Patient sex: M
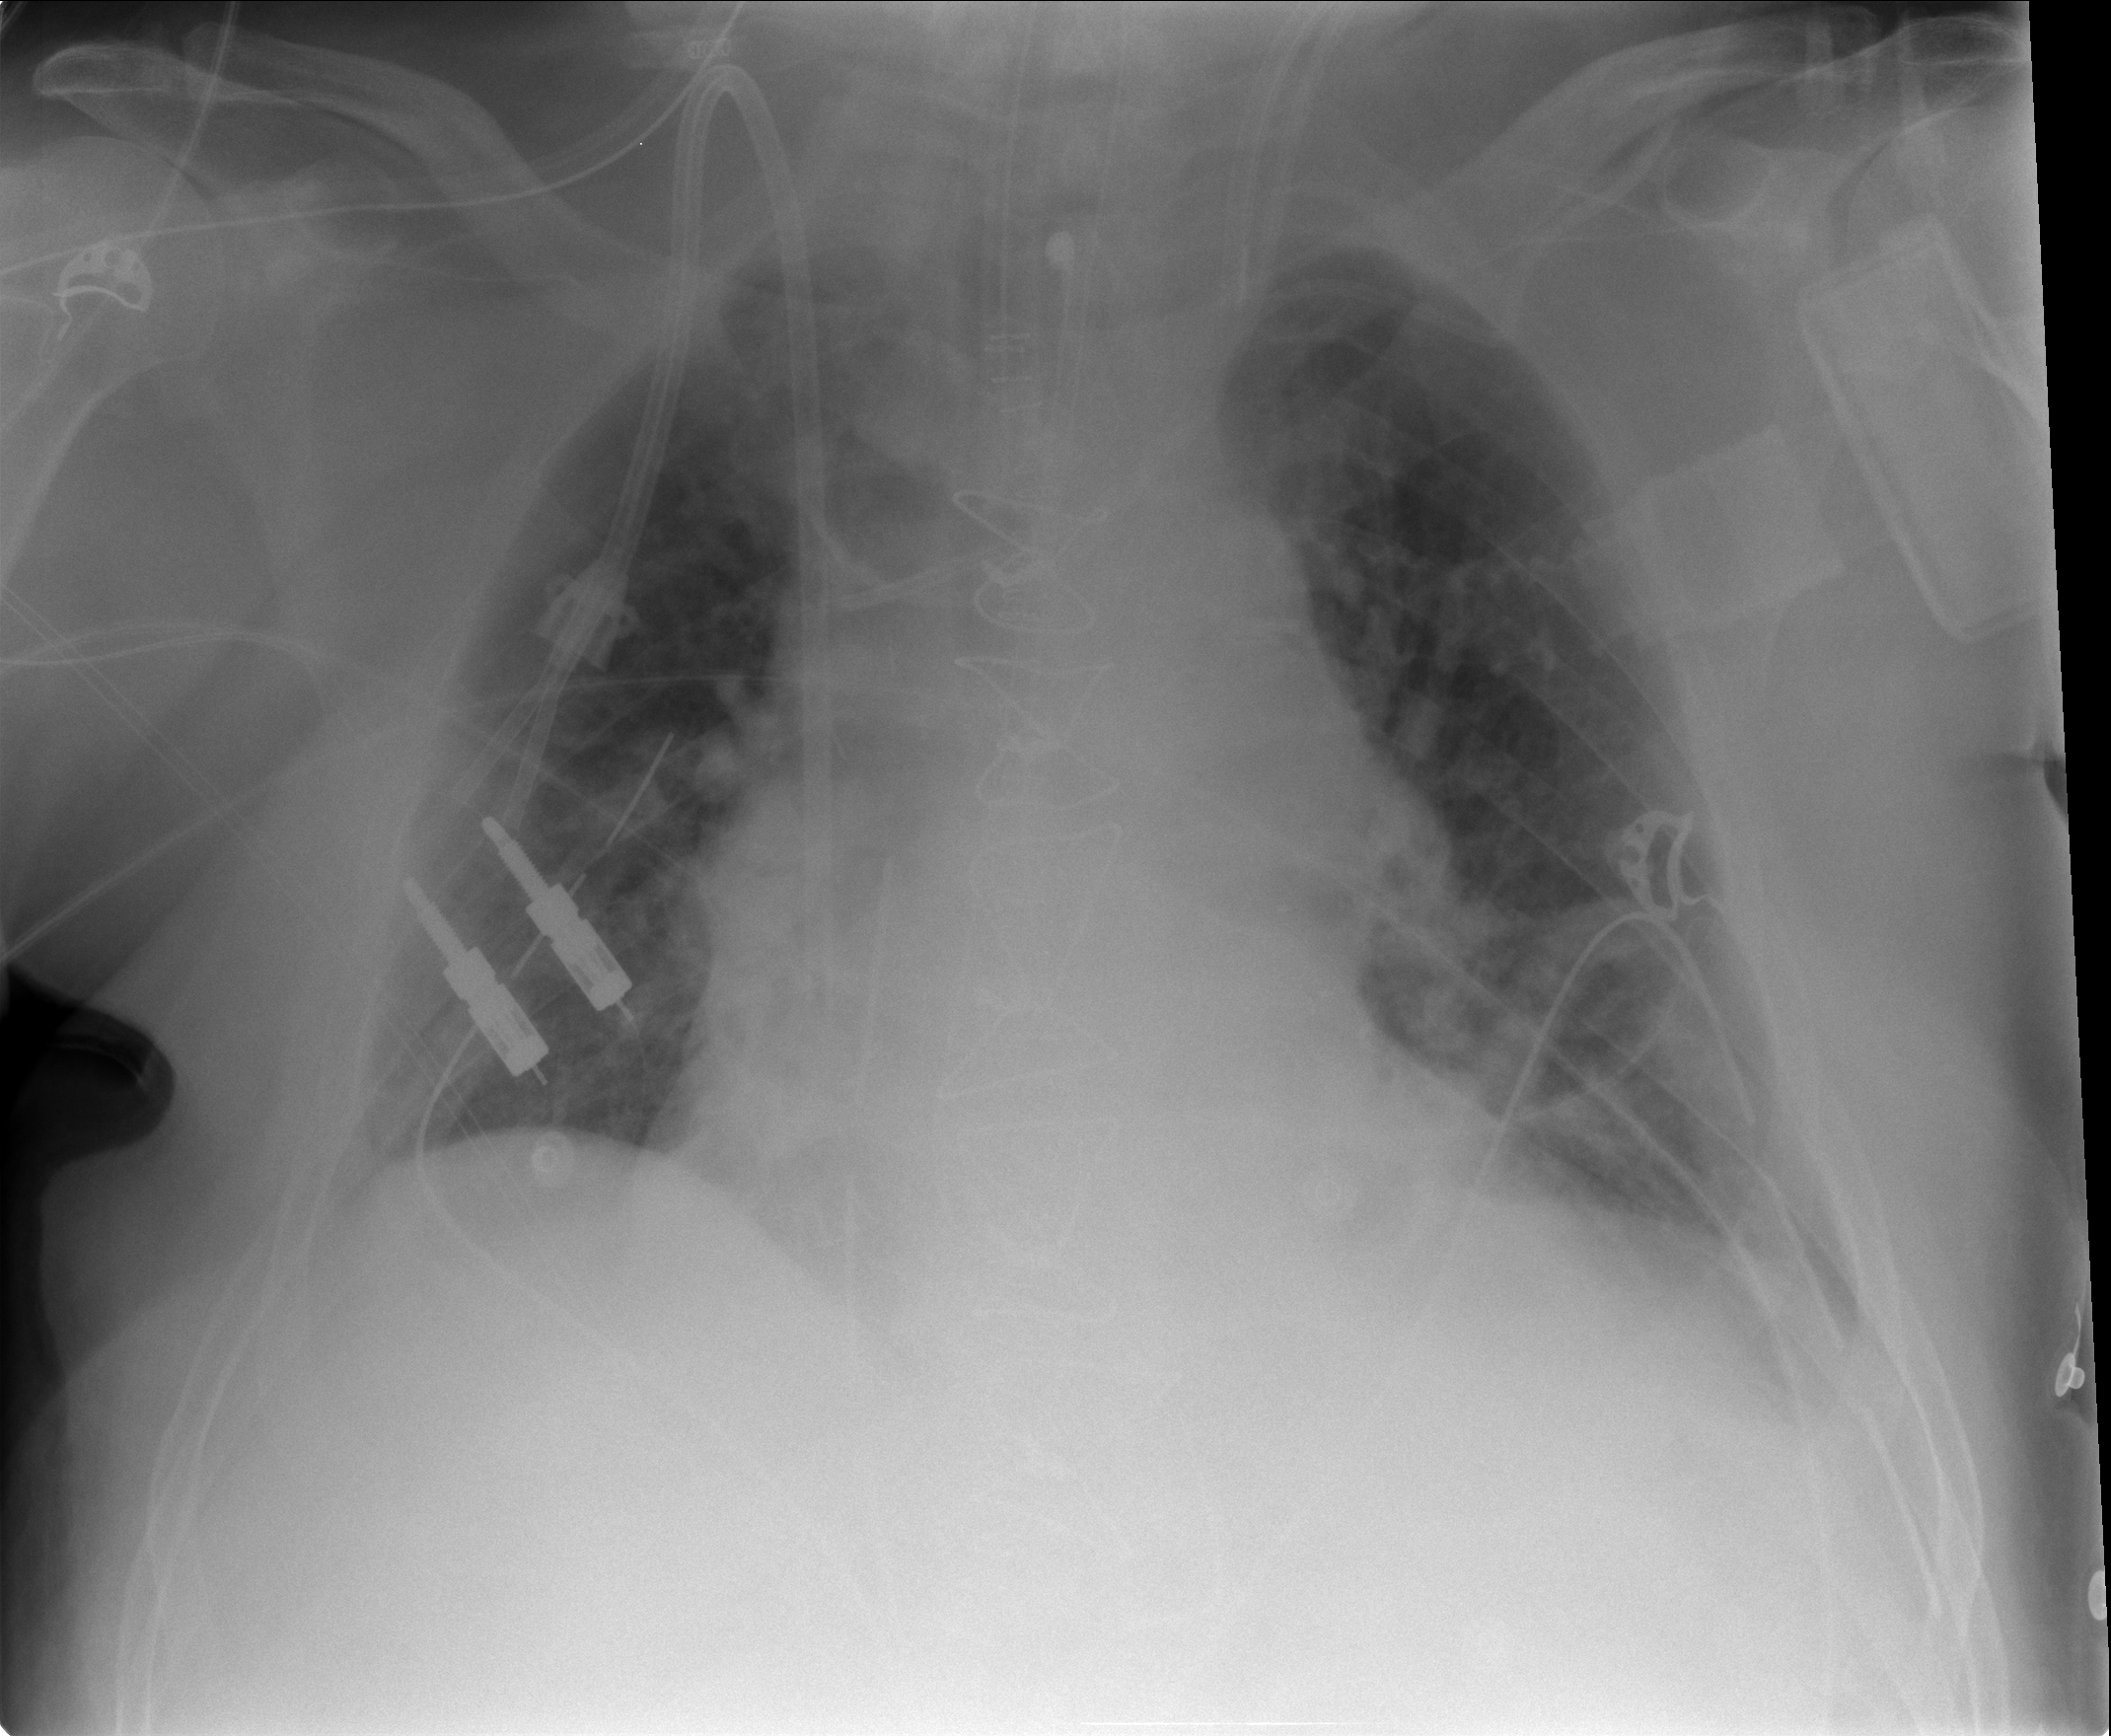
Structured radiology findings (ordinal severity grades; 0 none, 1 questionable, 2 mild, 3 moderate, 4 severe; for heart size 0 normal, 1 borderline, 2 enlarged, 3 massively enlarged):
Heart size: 2
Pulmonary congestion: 2
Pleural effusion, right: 0
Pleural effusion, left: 2
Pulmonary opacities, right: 2
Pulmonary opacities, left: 2
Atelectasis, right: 2
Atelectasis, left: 2